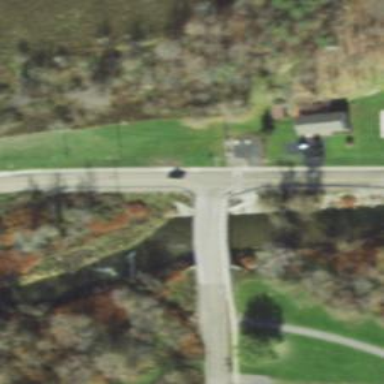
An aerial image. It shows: Residential road with bridge.